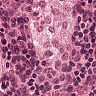
Metastatic tissue present: no